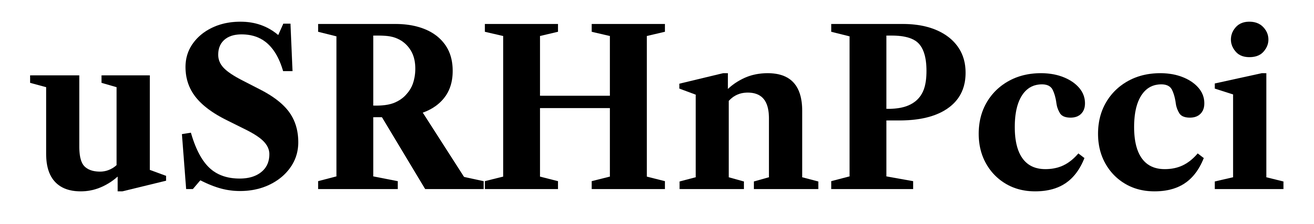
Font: LibreCaslonText_Bold